Interaction volume radius: 5 \u00c5
Interaction volume height: 25 \u00c5
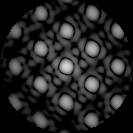
Disorder parameter: 0.05727